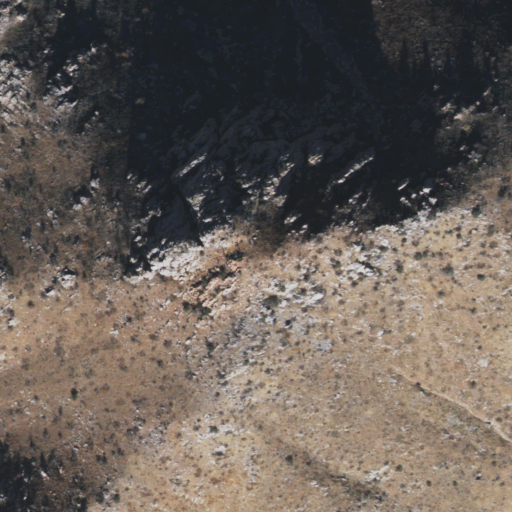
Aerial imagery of mountain in Arizona named Buford Hill containing evergreen forest and shrub